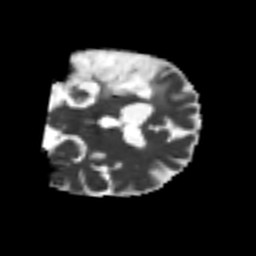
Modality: MD
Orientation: coronal
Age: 51
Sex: male
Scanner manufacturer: siemens
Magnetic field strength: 3 T
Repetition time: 4.999 s
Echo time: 0.07946 s